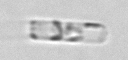
Label: Cerataulina_pelagica